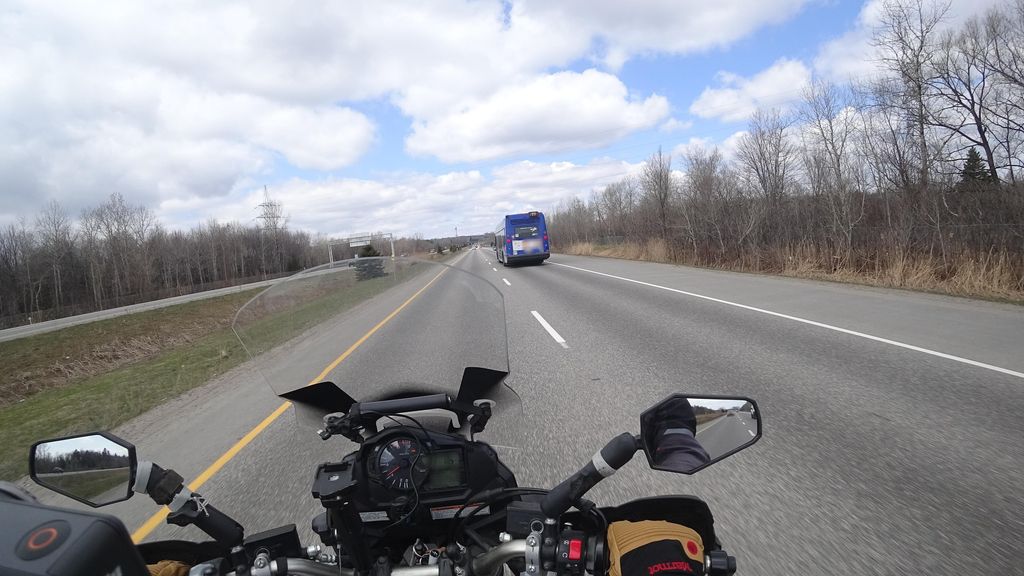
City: quebec_city